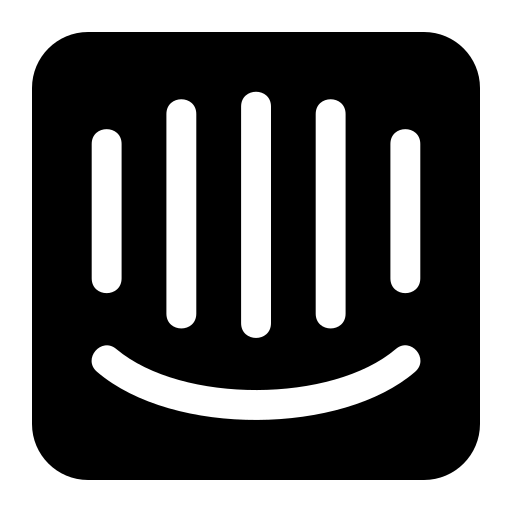
Tags: icon, FontAwesome, fa-icon, brand, intercom